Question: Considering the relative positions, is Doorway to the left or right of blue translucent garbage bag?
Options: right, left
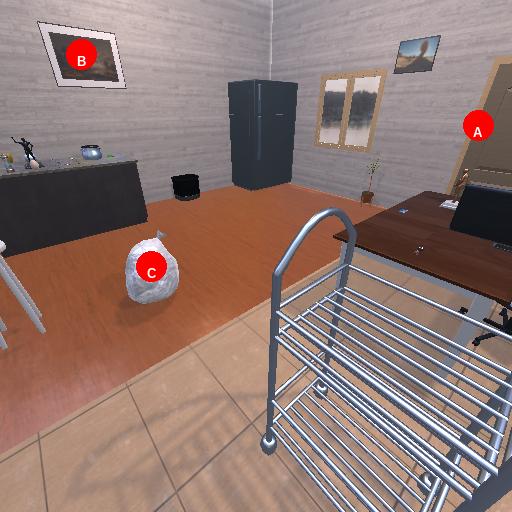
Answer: right